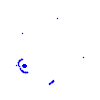
Particle: proton